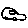
Label: car